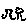
Label: tree